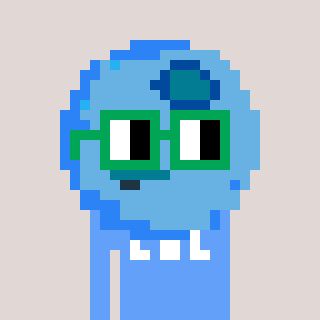
a pixel art character with square green glasses, a blueberry-shaped head and a blue-colored body on a warm background